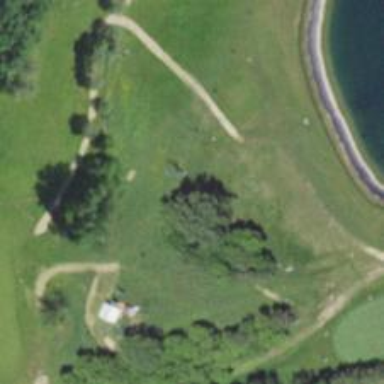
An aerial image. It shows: Disc golf hole.